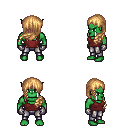
a pixel art fantasy rpg character, male body template, orc, green skin, maroon pirate shirt, metal pants, light blonde left-swept hairstyle, metal gloves, four views (front, back, left, right), 2x2 character sprite sheet, small pixel art, hard edges, no anti-aliasing